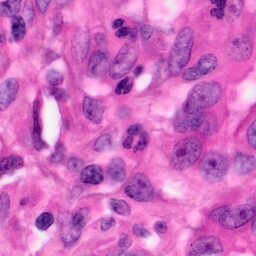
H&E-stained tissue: Pancreatic